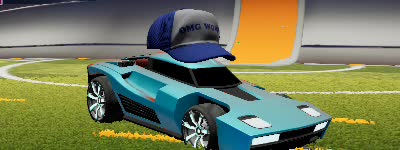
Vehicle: breakout